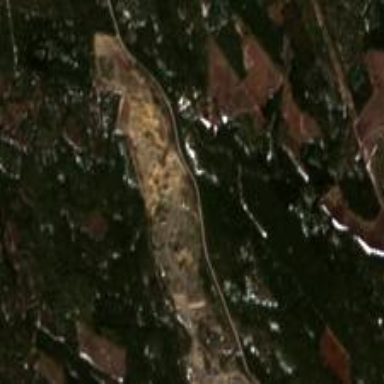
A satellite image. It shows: Quarry area.